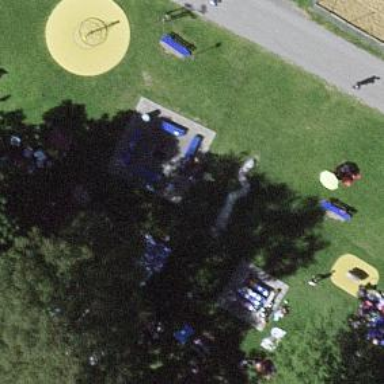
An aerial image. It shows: Bench for seating.